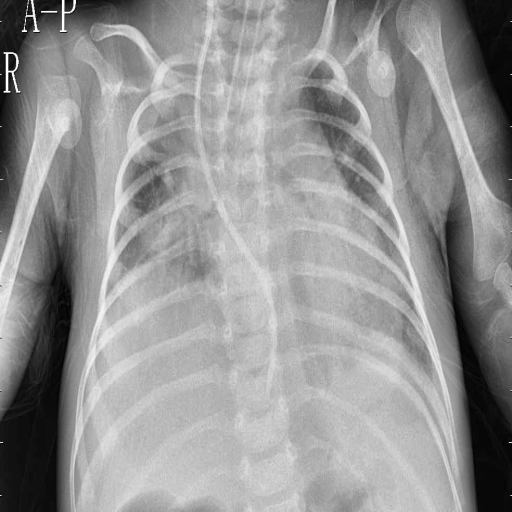
Finding: PNEUMONIA